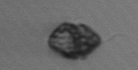
Label: Kryptoperidinium_triquetrum